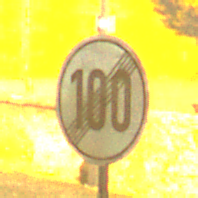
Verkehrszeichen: EndeGeschwindigkeit100
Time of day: Night
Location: Outdoor (Urban)
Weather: PartlyCloudy
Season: NotSpecified
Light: Artificial